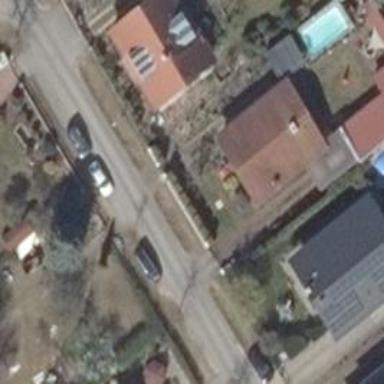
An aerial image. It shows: Footway along the road.